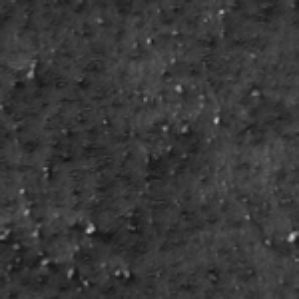
Label: frost